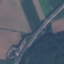
Land use / land cover: Highway